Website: lowes
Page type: review-order
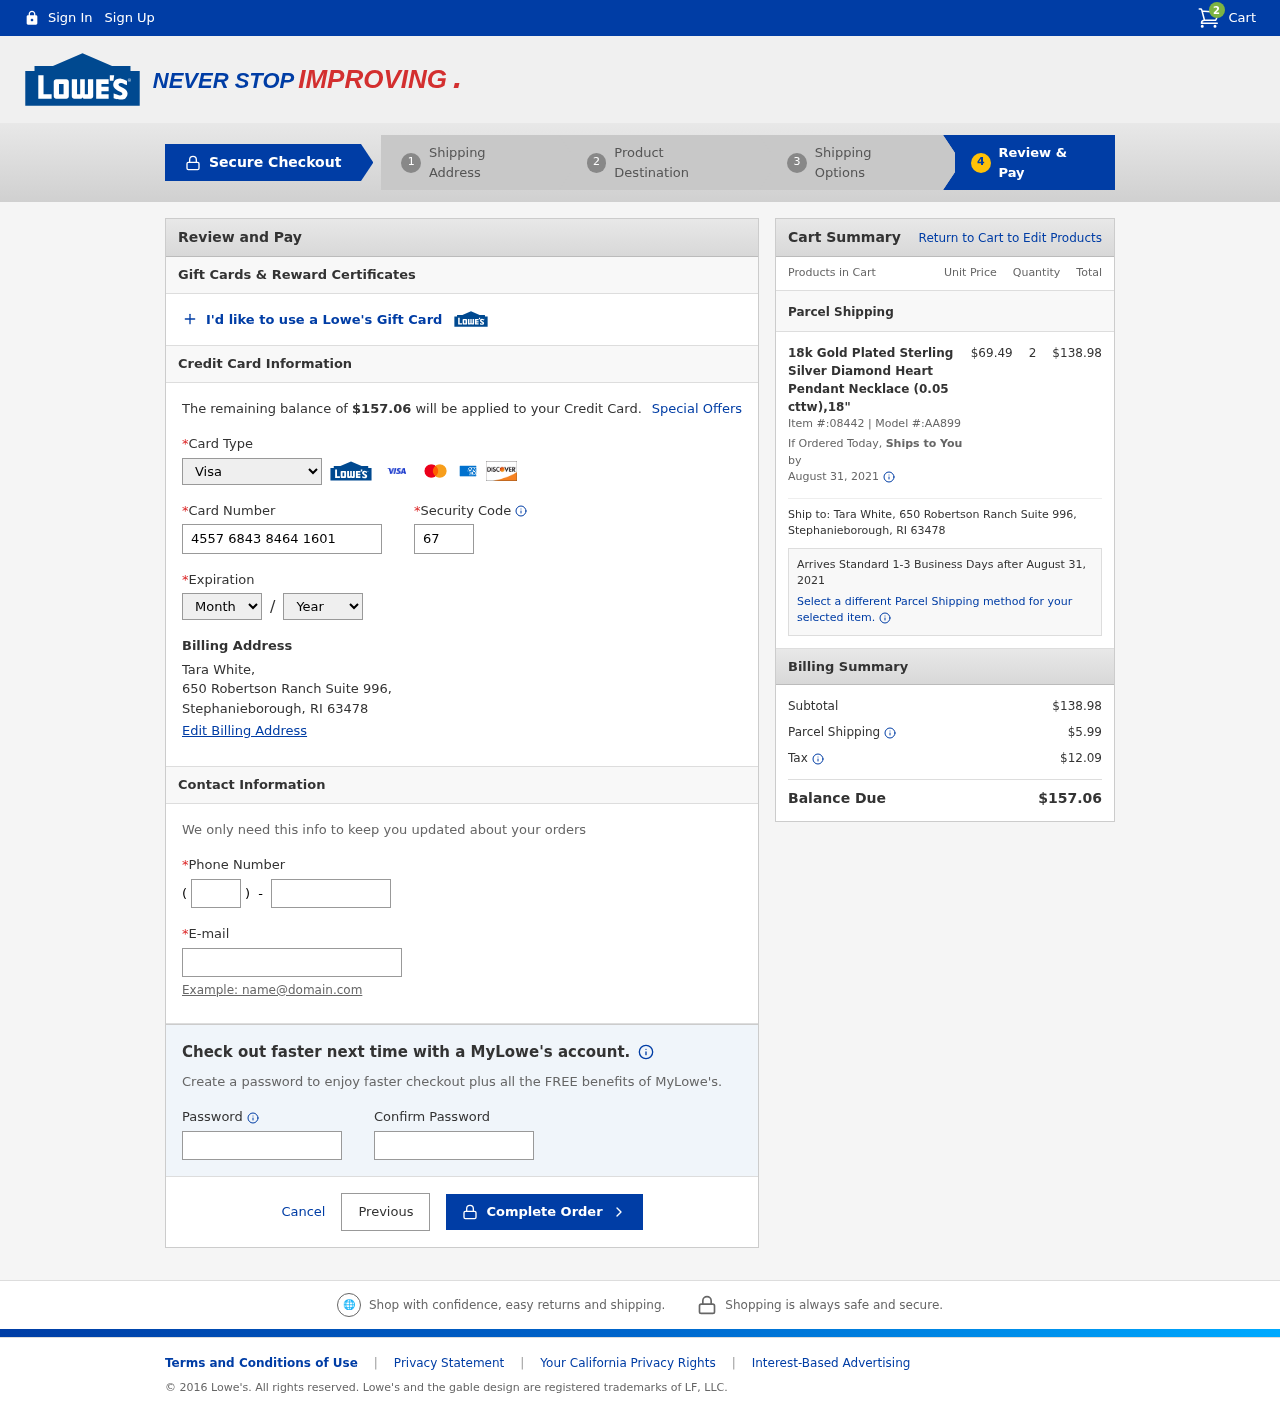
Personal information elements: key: PII_CARD_CVV
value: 678
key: PII_CARD_EXPIRY_MONTH
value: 02
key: PII_CARD_EXPIRY_YEAR
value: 28
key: PII_CARD_NUMBER
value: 4557 6843 8464 1601
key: PII_CARD_TYPE
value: Visa
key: PII_CITY
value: Stephanieborough
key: PII_EMAIL
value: tara.white@yahoo.com
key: PII_FULLNAME
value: Tara White,
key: PII_PHONE
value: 4009050774
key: PII_PHONE_AREA
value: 400
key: PII_POSTCODE
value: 63478
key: PII_STATE_ABBR
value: RI
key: PII_STREET
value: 650 Robertson Ranch Suite 996,
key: PII_FULLNAME2
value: Tara White
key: PII_STREET2
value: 650 Robertson Ranch Suite 996
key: PII_CITY_STATE_ZIP2
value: Stephanieborough, RI 63478
Product elements: key: PRODUCT1_NAME
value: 18k Gold Plated Sterling Silver Diamond Heart Pendant Necklace (0.05 cttw),18"
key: PRODUCT1_PRICE
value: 69.49
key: PRODUCT1_QUANTITY
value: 2
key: PRODUCT1_ITEM_NUMBER
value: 08442
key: PRODUCT1_MODEL_NUMBER
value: AA899
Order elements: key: ORDER_NUM_ITEMS
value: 2
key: ORDER_TOTAL
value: $157.06
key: ORDER_SHIPPING_DATE
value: August 31, 2021
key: ORDER_SUBTOTAL
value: $138.98
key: ORDER_SHIPPING_DATE2
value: August 31, 2021
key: ORDER_SUBTOTAL2
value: $138.98
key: ORDER_SHIPPING_COST
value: $5.99
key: ORDER_TAX
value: $12.09